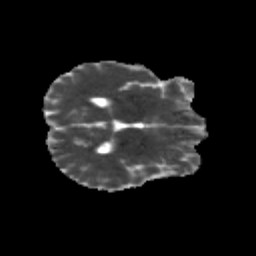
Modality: MD
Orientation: axial
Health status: healthy
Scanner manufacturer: siemens
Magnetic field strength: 3 T
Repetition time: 12 s
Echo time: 0.092 s